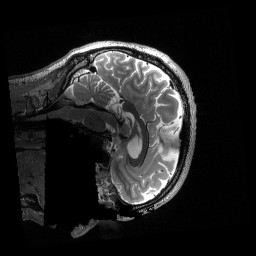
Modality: T2w
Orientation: sagittal
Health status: healthy
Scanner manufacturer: siemens
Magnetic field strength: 3 T
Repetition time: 3.2 s
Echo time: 0.563 s